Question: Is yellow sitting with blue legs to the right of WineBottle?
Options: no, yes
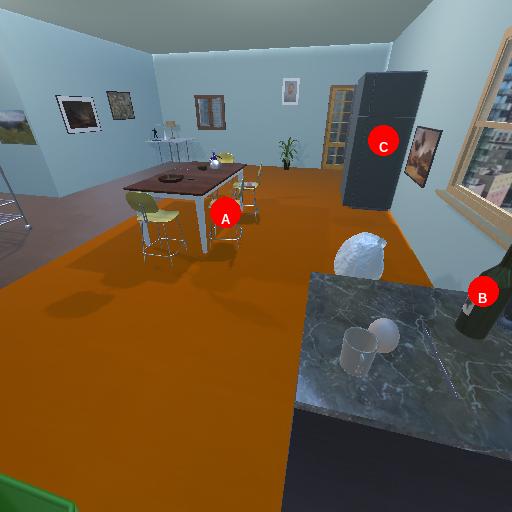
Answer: no